Field crop: tomato
Growth stage: 1
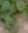
Species: solanum